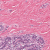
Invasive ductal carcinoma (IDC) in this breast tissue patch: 0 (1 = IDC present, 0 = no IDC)